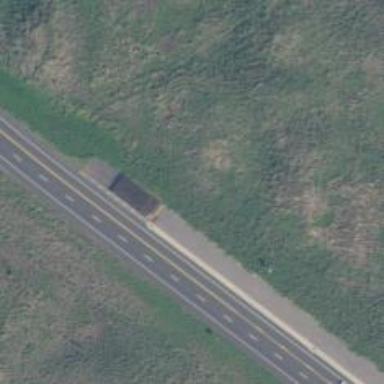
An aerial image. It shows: Escape road.